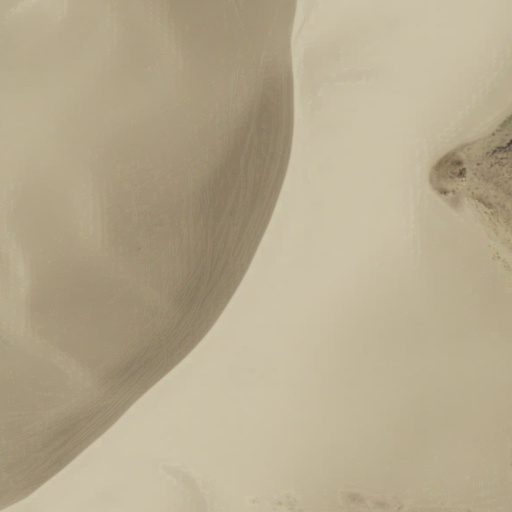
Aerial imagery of mountain in Nevada named Sand Mountain containing barren land and shrub